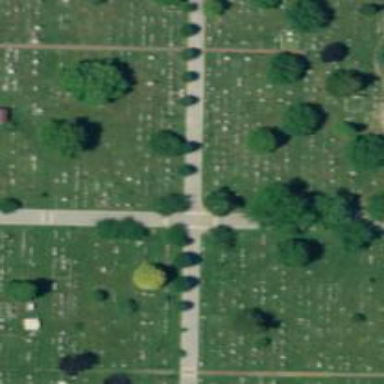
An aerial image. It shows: Graveyard with graves.